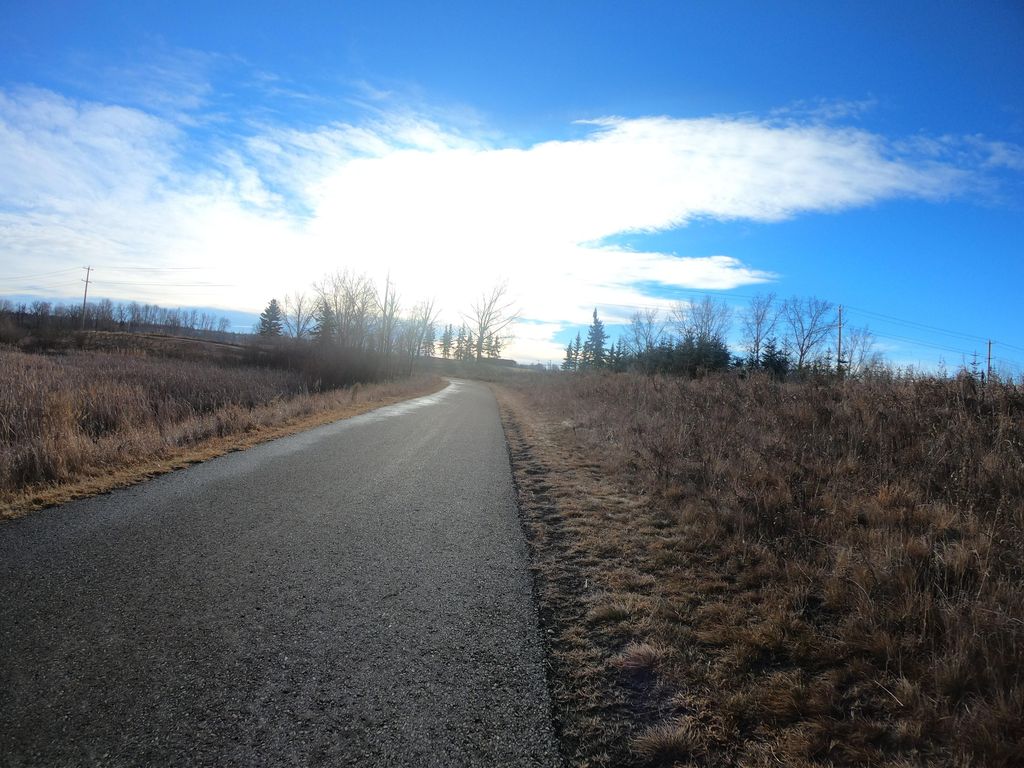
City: calgary